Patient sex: F
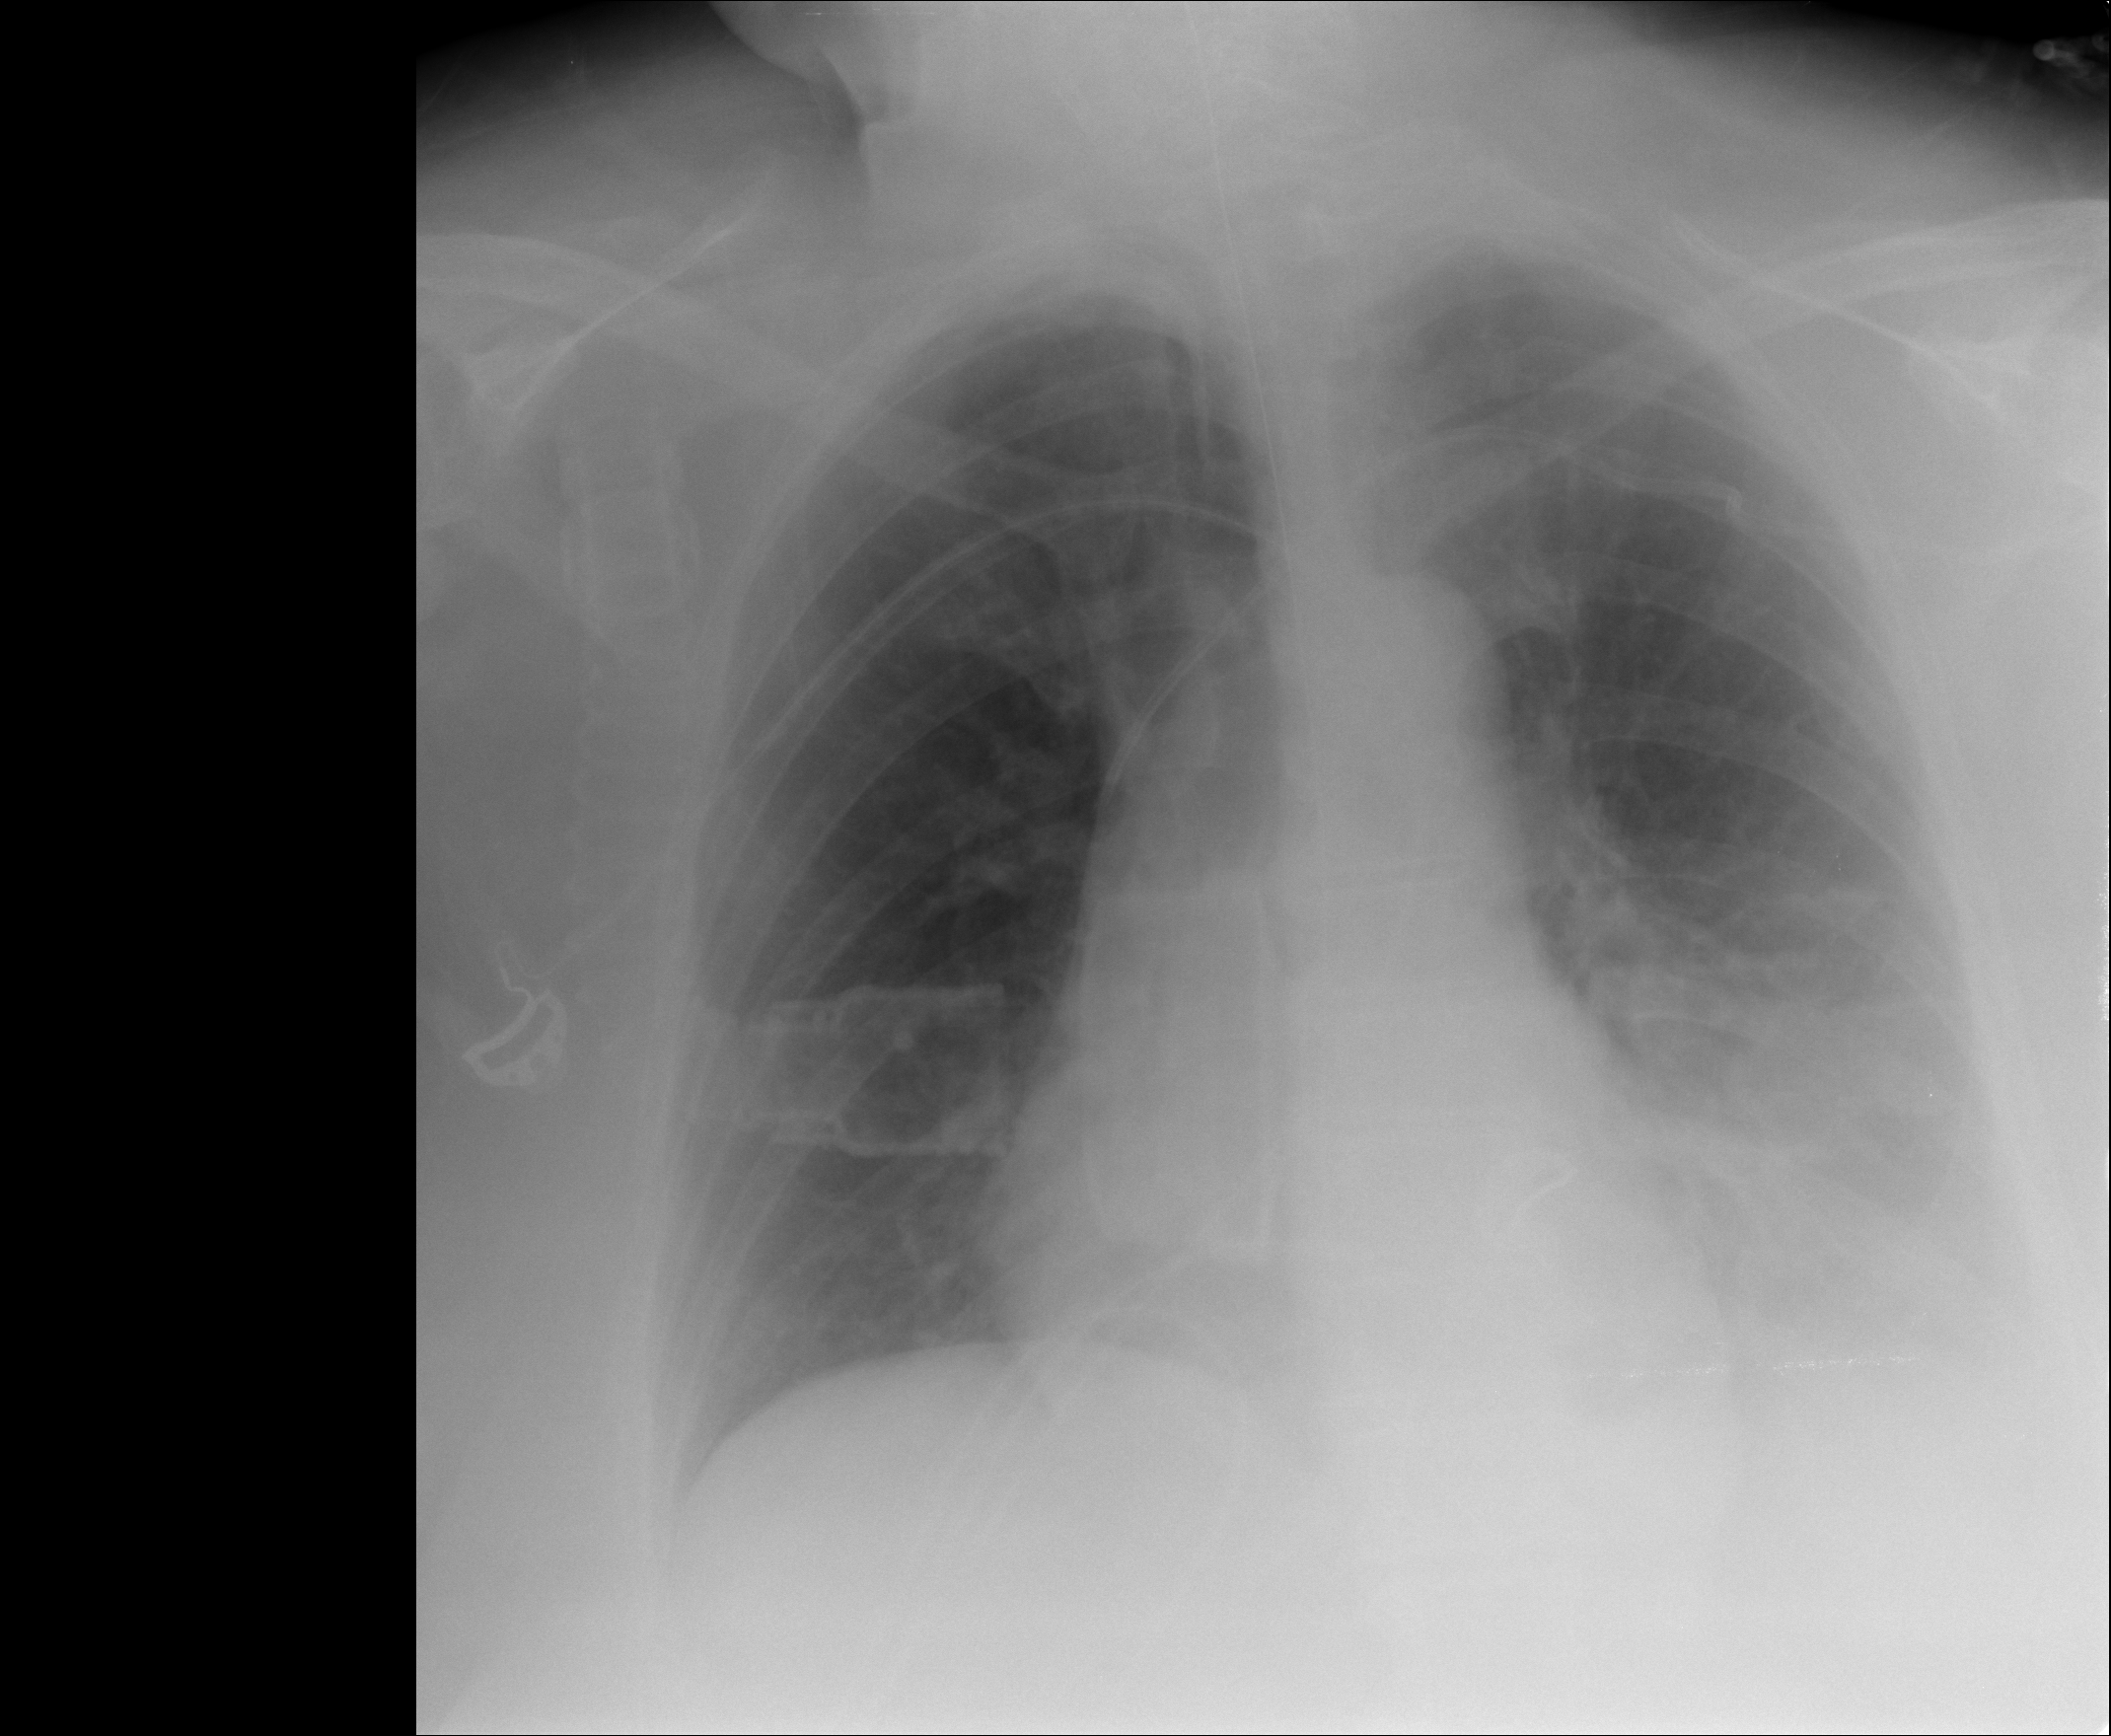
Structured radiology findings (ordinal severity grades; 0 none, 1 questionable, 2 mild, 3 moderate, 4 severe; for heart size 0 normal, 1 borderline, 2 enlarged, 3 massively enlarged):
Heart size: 0
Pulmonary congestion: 0
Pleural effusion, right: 0
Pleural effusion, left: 3
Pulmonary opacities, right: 0
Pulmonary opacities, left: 0
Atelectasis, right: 0
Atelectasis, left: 2